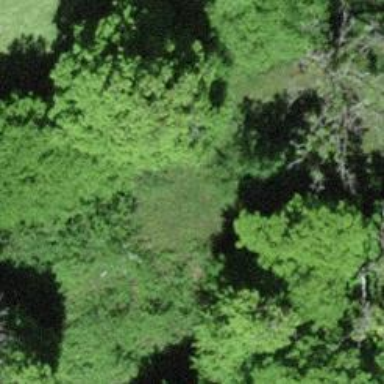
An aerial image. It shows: Agricultural area with broadleaved deciduous trees.